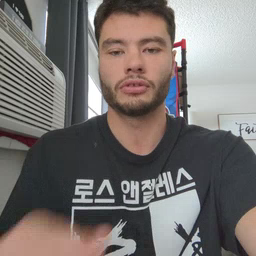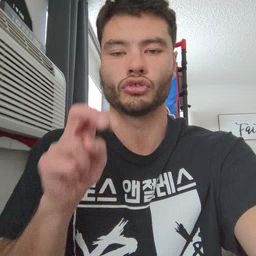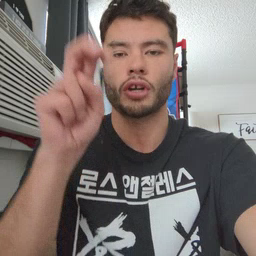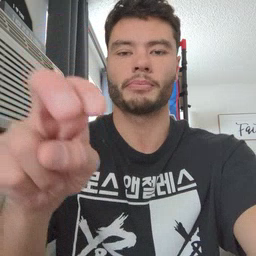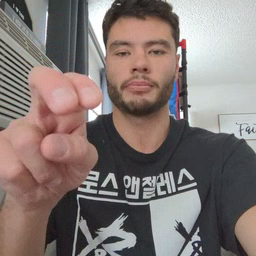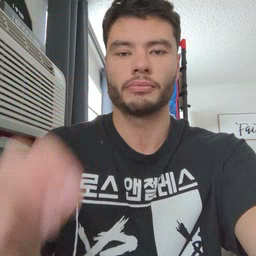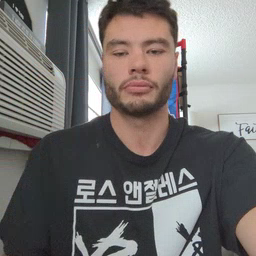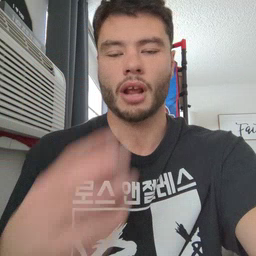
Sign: jump